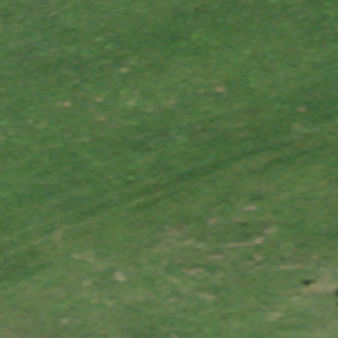
Label: other